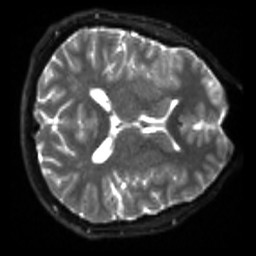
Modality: sbref
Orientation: axial
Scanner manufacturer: siemens
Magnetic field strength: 3 T
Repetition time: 4 s
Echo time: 0.0594 s